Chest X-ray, PA view. Patient: 32 years old, sex F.
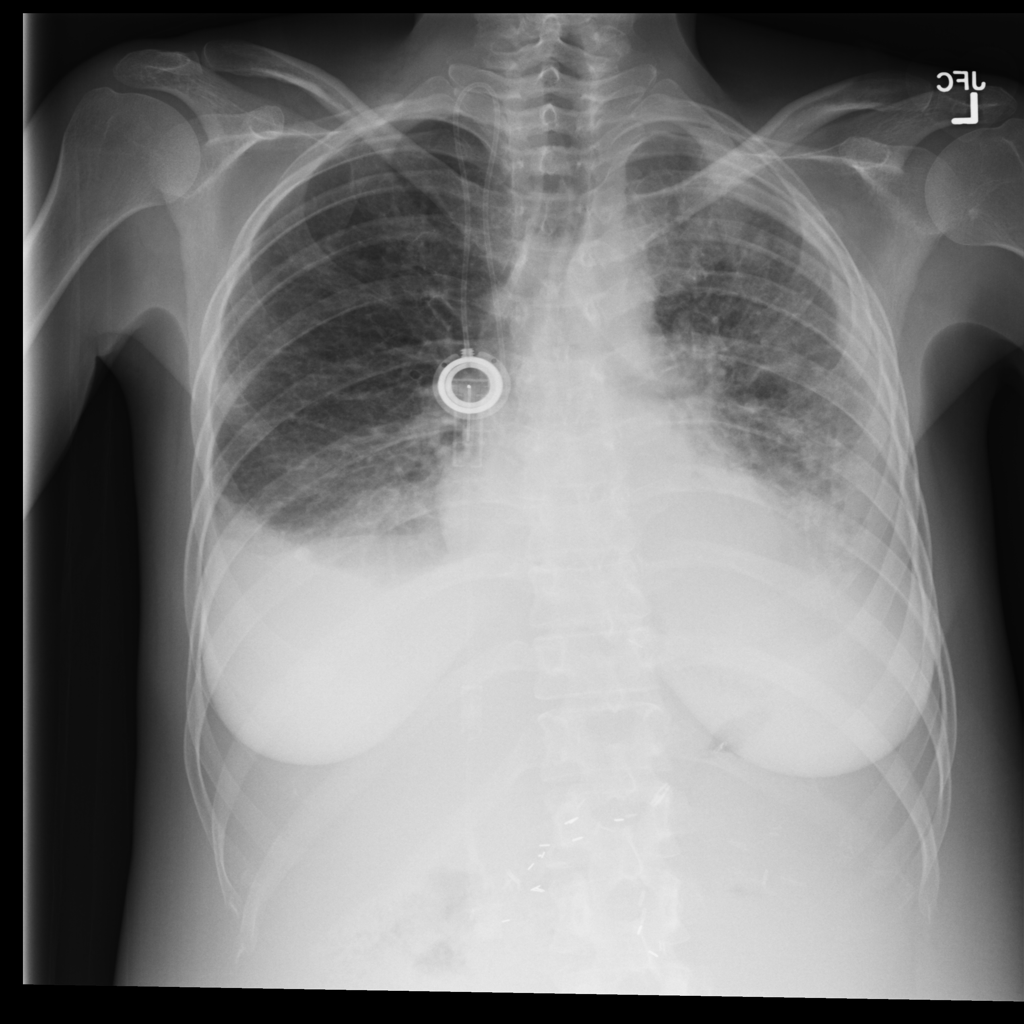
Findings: Effusion, Infiltration